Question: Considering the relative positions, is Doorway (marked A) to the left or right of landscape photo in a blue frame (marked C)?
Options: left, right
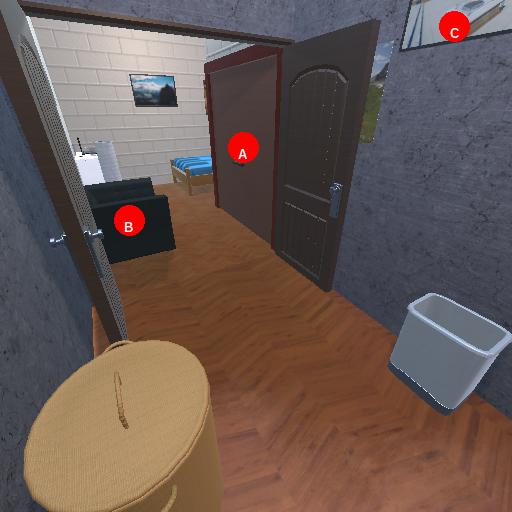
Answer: left